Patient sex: M
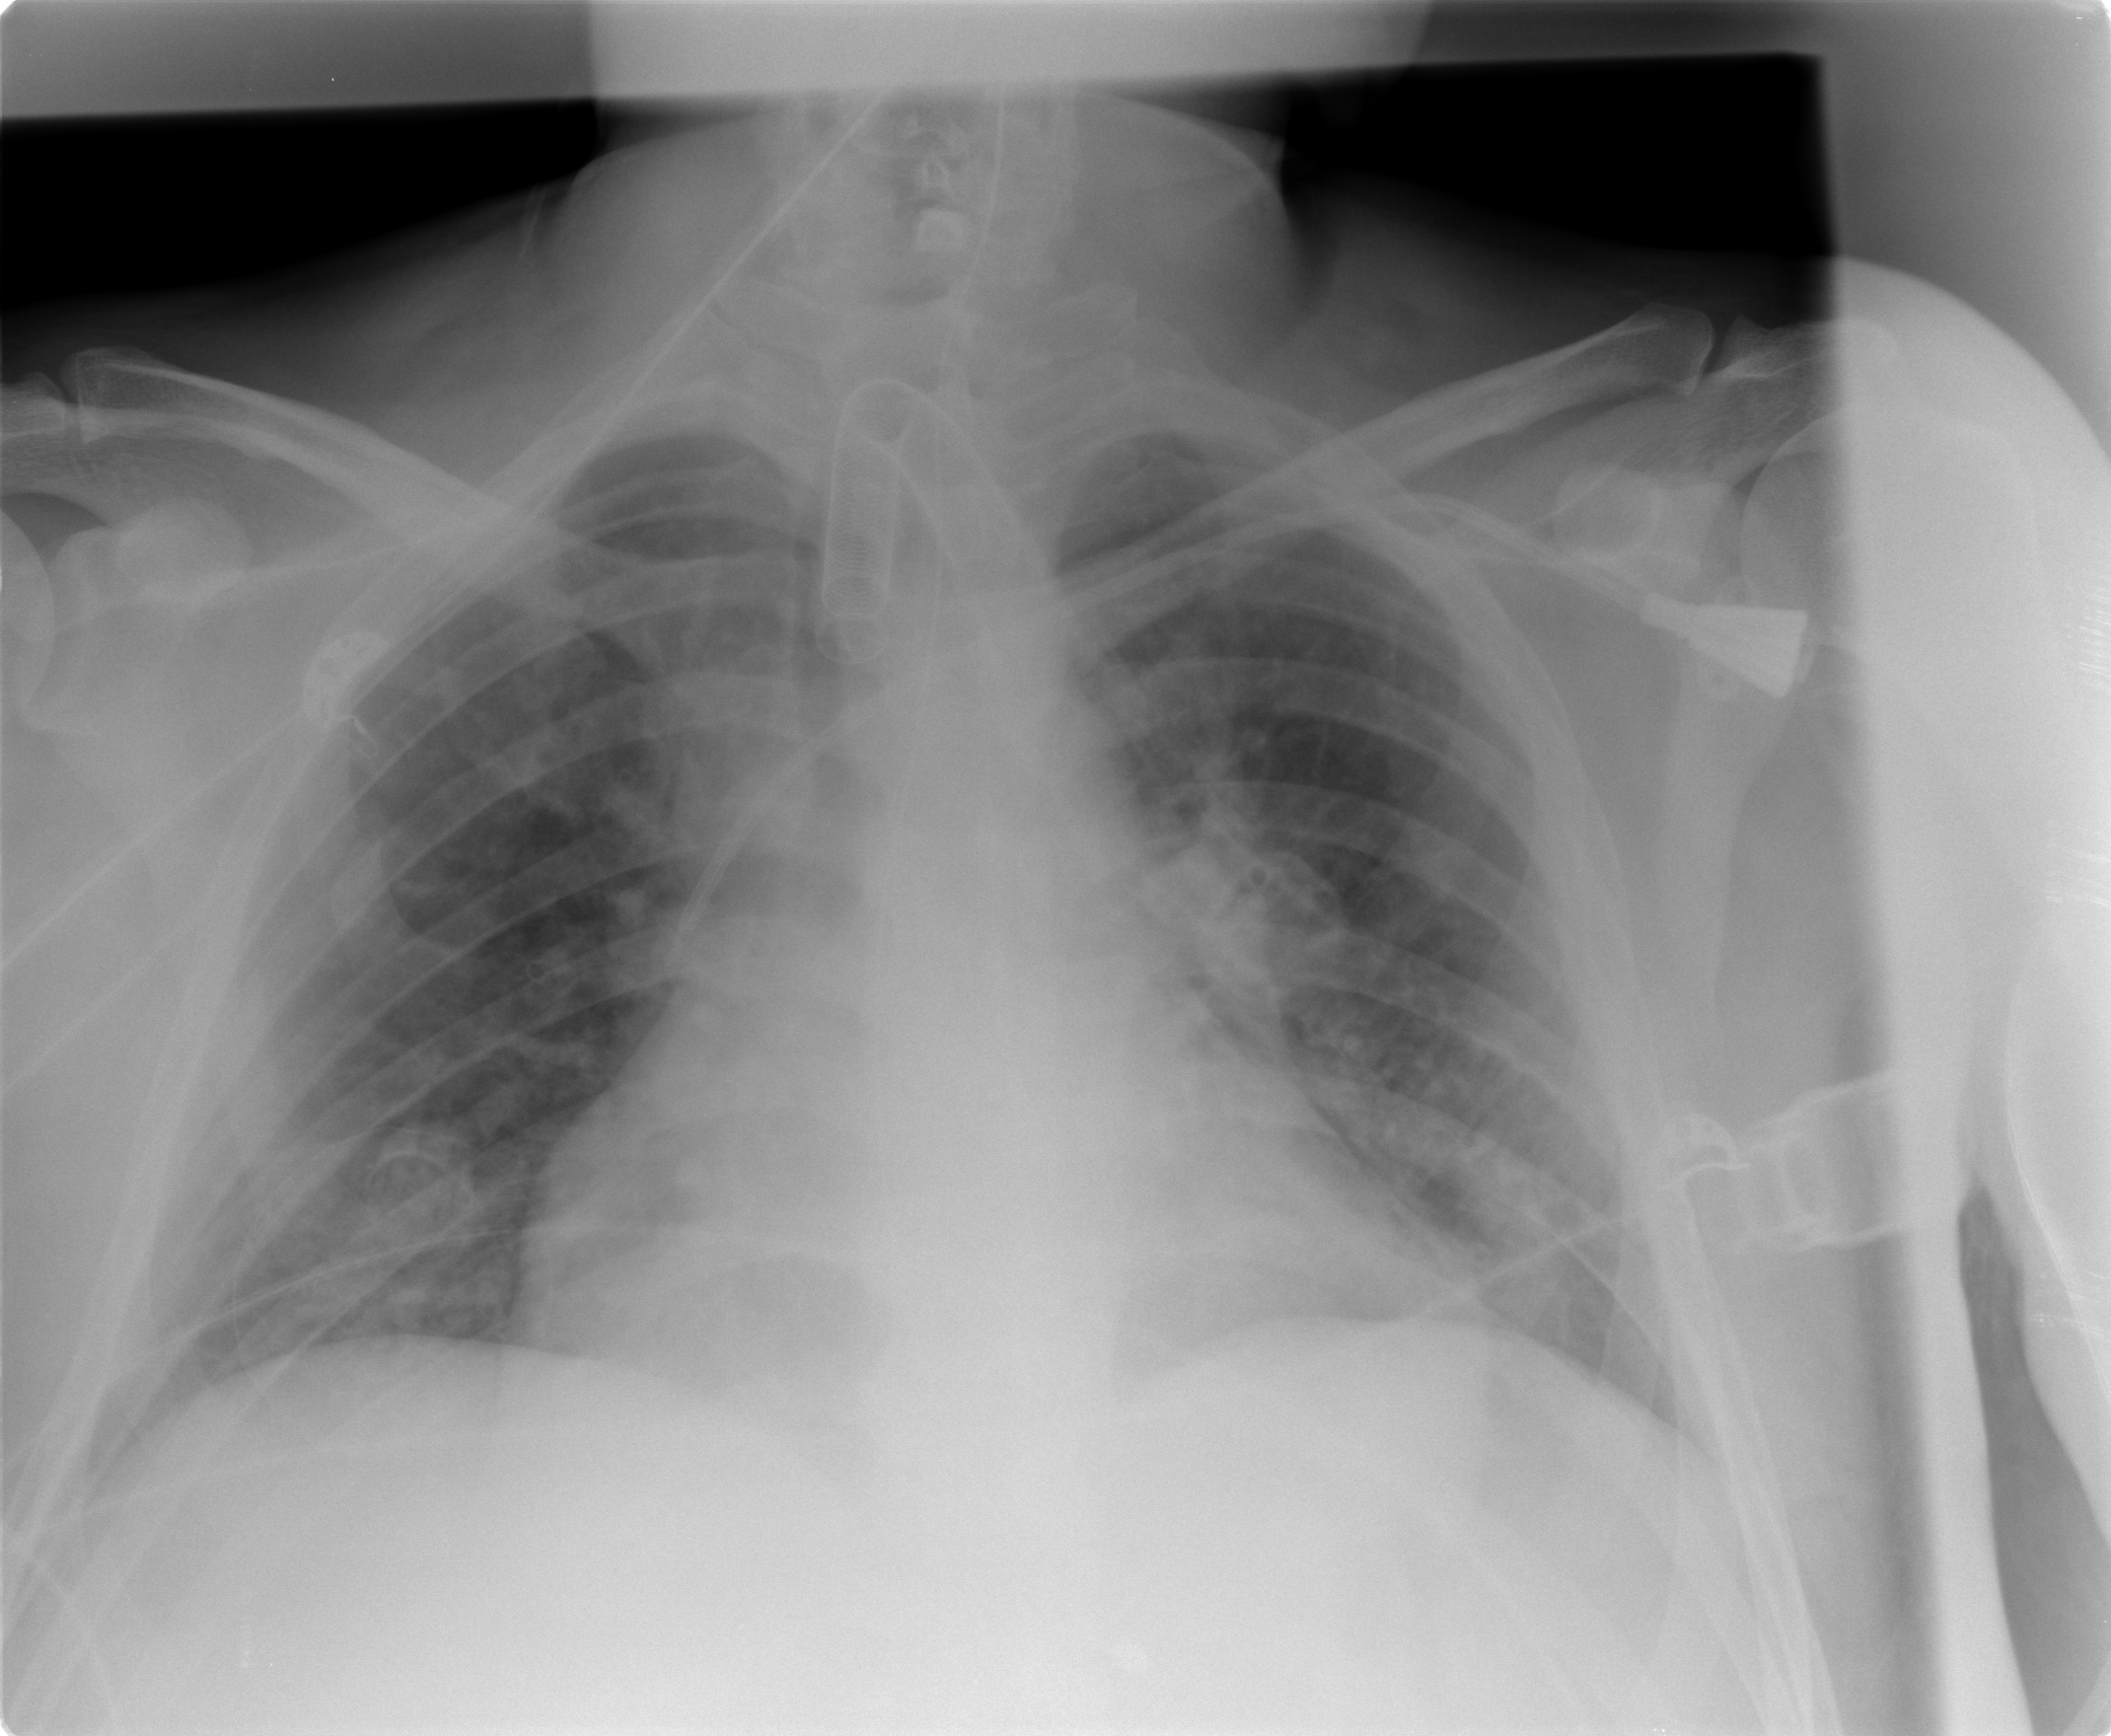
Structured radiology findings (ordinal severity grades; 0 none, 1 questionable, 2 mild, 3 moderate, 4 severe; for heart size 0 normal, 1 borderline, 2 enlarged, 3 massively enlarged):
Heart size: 2
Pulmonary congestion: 0
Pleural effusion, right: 0
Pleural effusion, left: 0
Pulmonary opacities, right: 0
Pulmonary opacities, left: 2
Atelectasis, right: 0
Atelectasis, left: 2